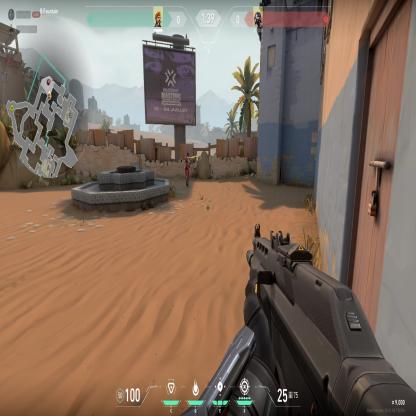
Label: enemy